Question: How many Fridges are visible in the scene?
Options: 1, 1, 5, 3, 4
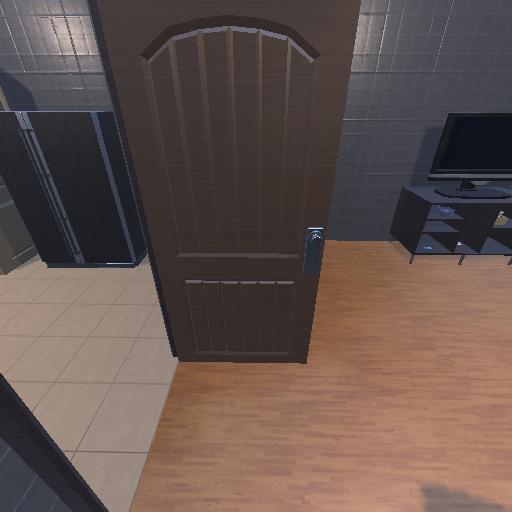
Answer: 1